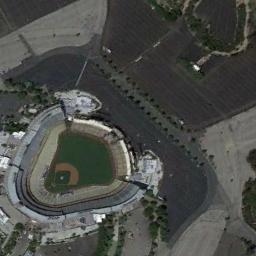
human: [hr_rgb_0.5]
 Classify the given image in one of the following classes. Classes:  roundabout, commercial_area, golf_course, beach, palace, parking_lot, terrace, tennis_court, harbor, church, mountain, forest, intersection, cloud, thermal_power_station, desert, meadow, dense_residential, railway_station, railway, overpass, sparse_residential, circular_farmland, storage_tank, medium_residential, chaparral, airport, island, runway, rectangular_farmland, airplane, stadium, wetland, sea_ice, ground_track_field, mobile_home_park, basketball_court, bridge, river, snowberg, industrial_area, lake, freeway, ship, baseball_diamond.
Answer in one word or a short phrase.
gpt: stadium